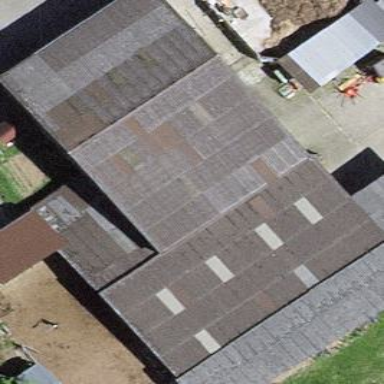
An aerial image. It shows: Rural barn.